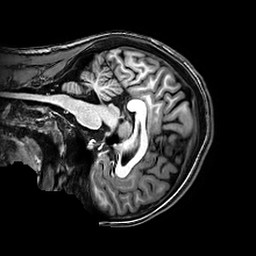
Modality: T1w
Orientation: sagittal
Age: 22
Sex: female